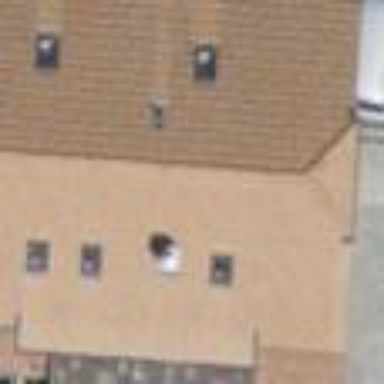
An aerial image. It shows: Residential building with gambrel roof shape.